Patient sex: M
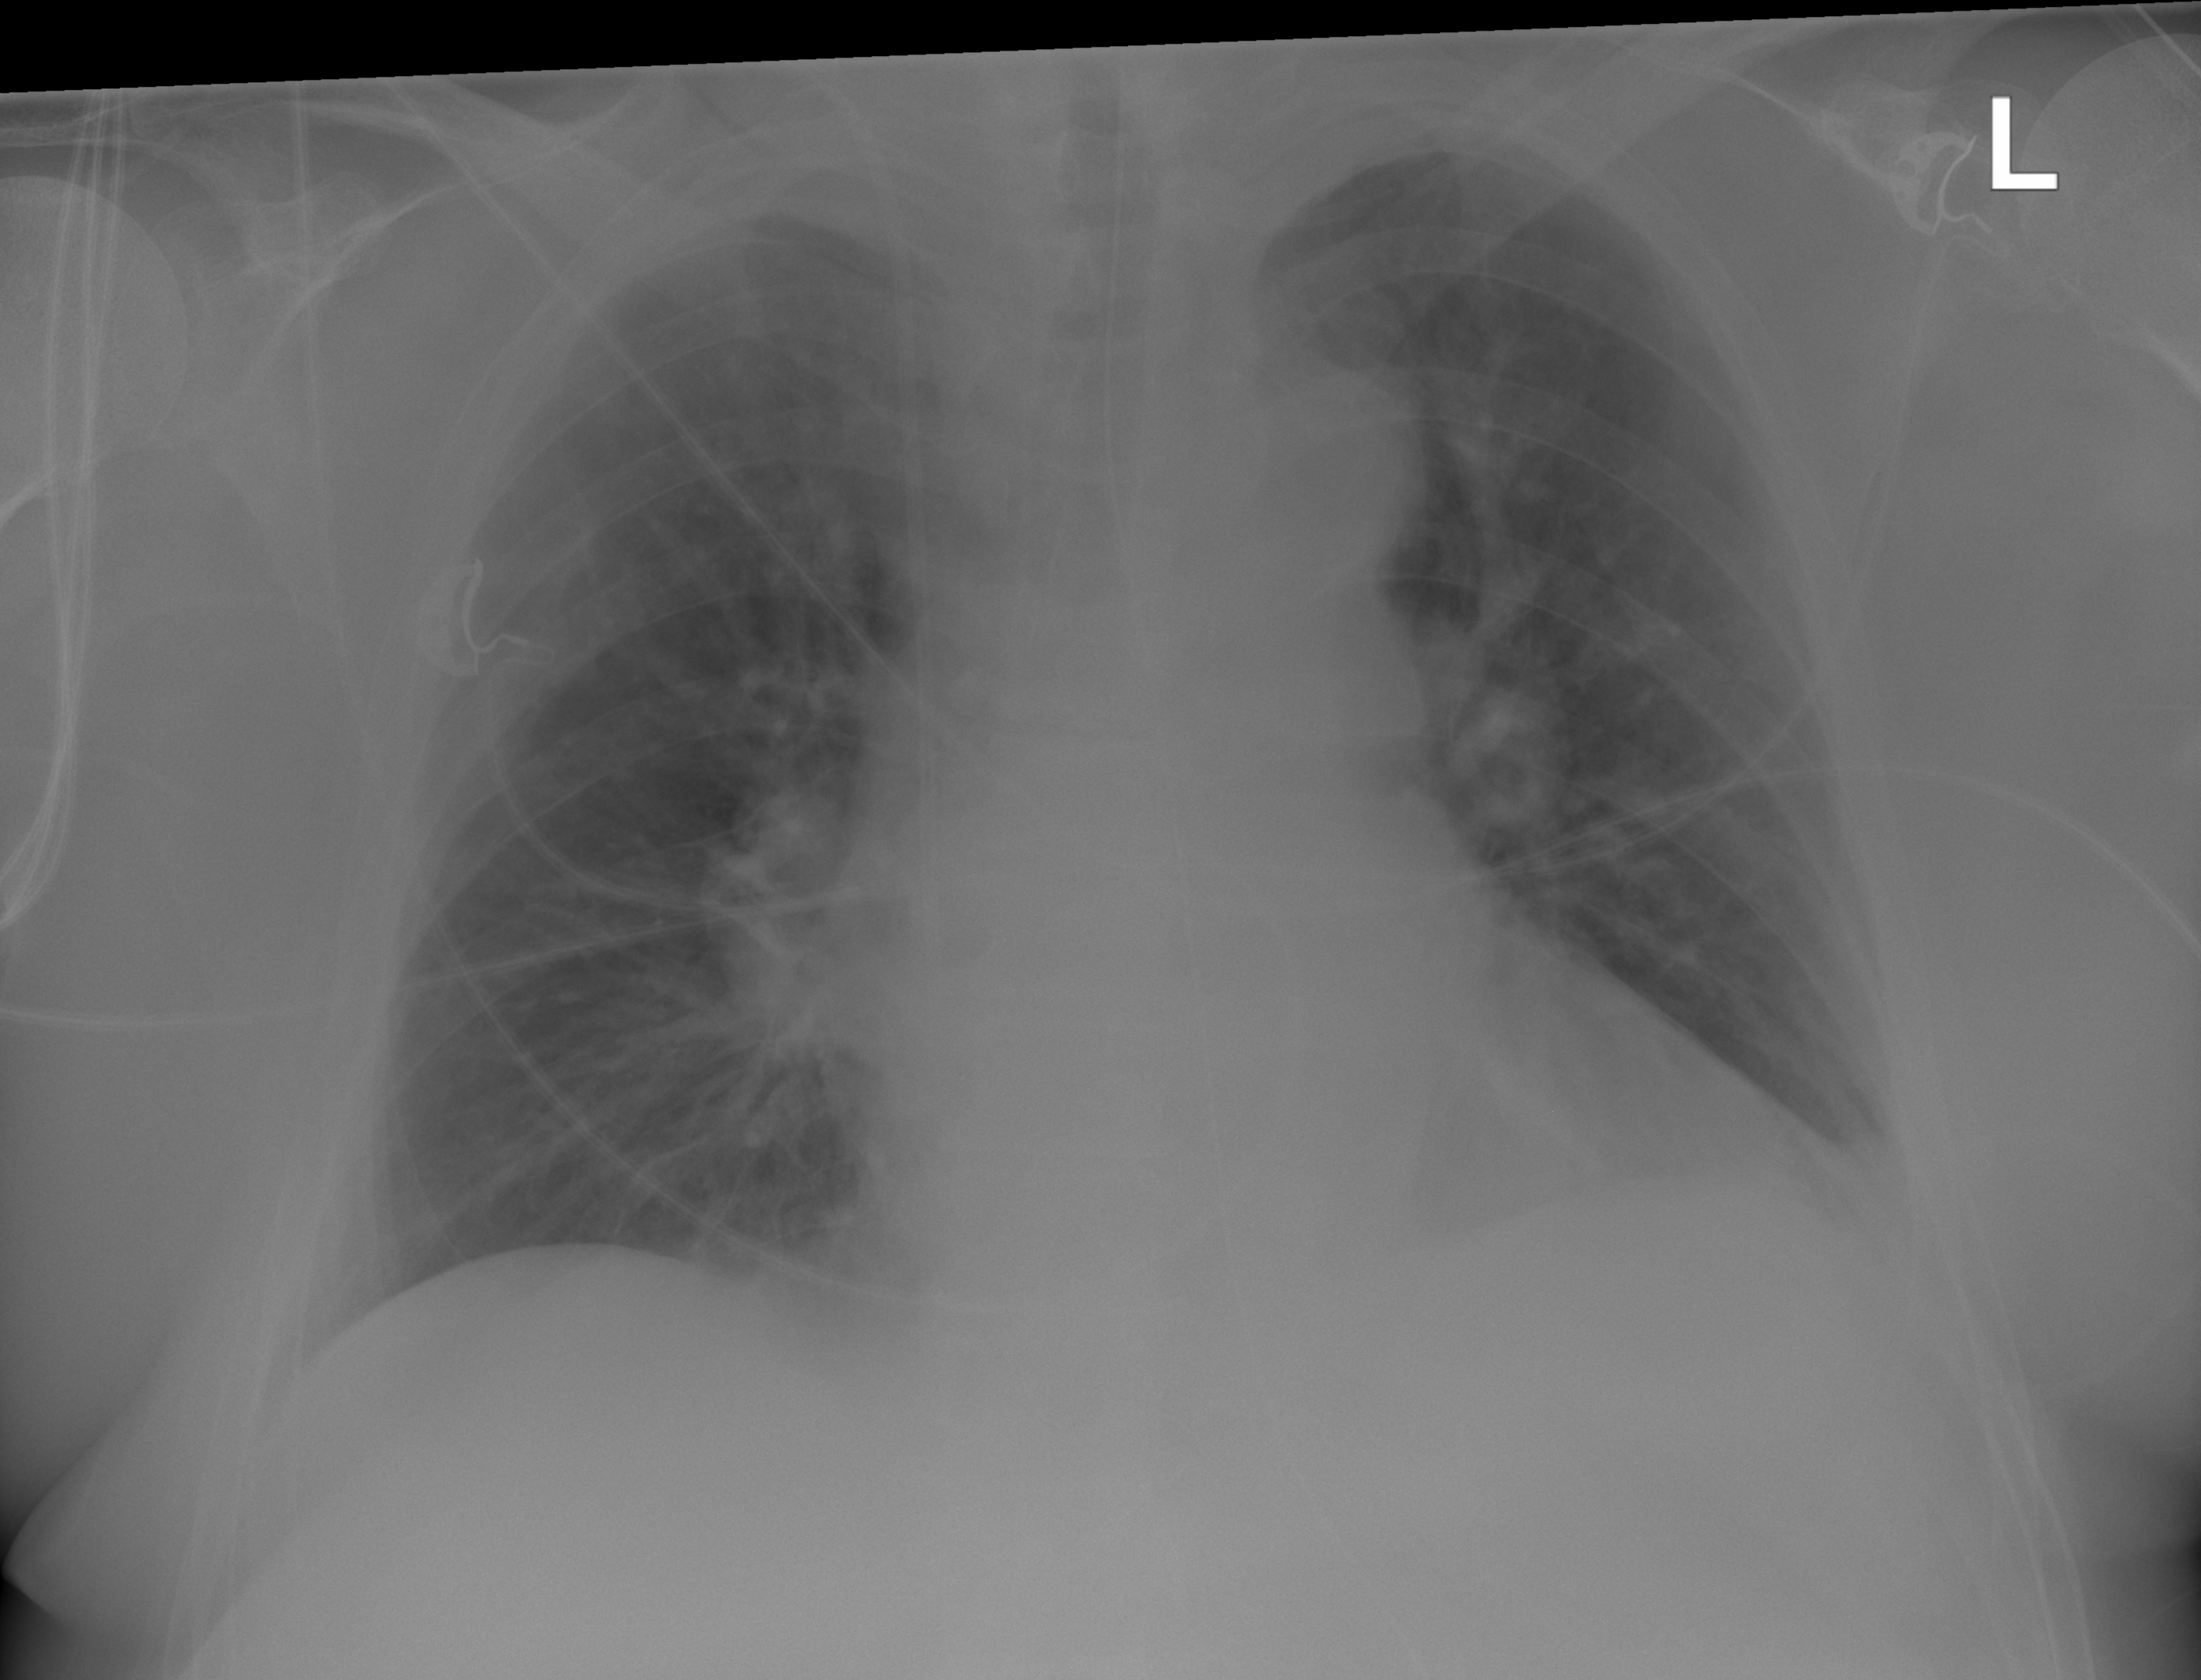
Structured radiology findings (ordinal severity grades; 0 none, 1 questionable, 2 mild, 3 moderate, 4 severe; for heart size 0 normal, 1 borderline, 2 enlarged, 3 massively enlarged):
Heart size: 0
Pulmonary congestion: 1
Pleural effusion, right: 0
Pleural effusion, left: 1
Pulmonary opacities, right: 0
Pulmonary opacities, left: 0
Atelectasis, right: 2
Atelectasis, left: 2